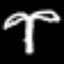
Label: palm tree